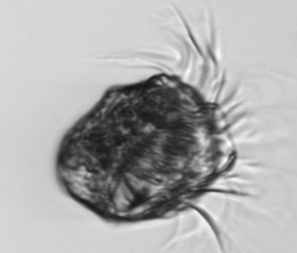
Label: Strombidium_capitatum